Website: ulta-beauty
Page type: account-selection
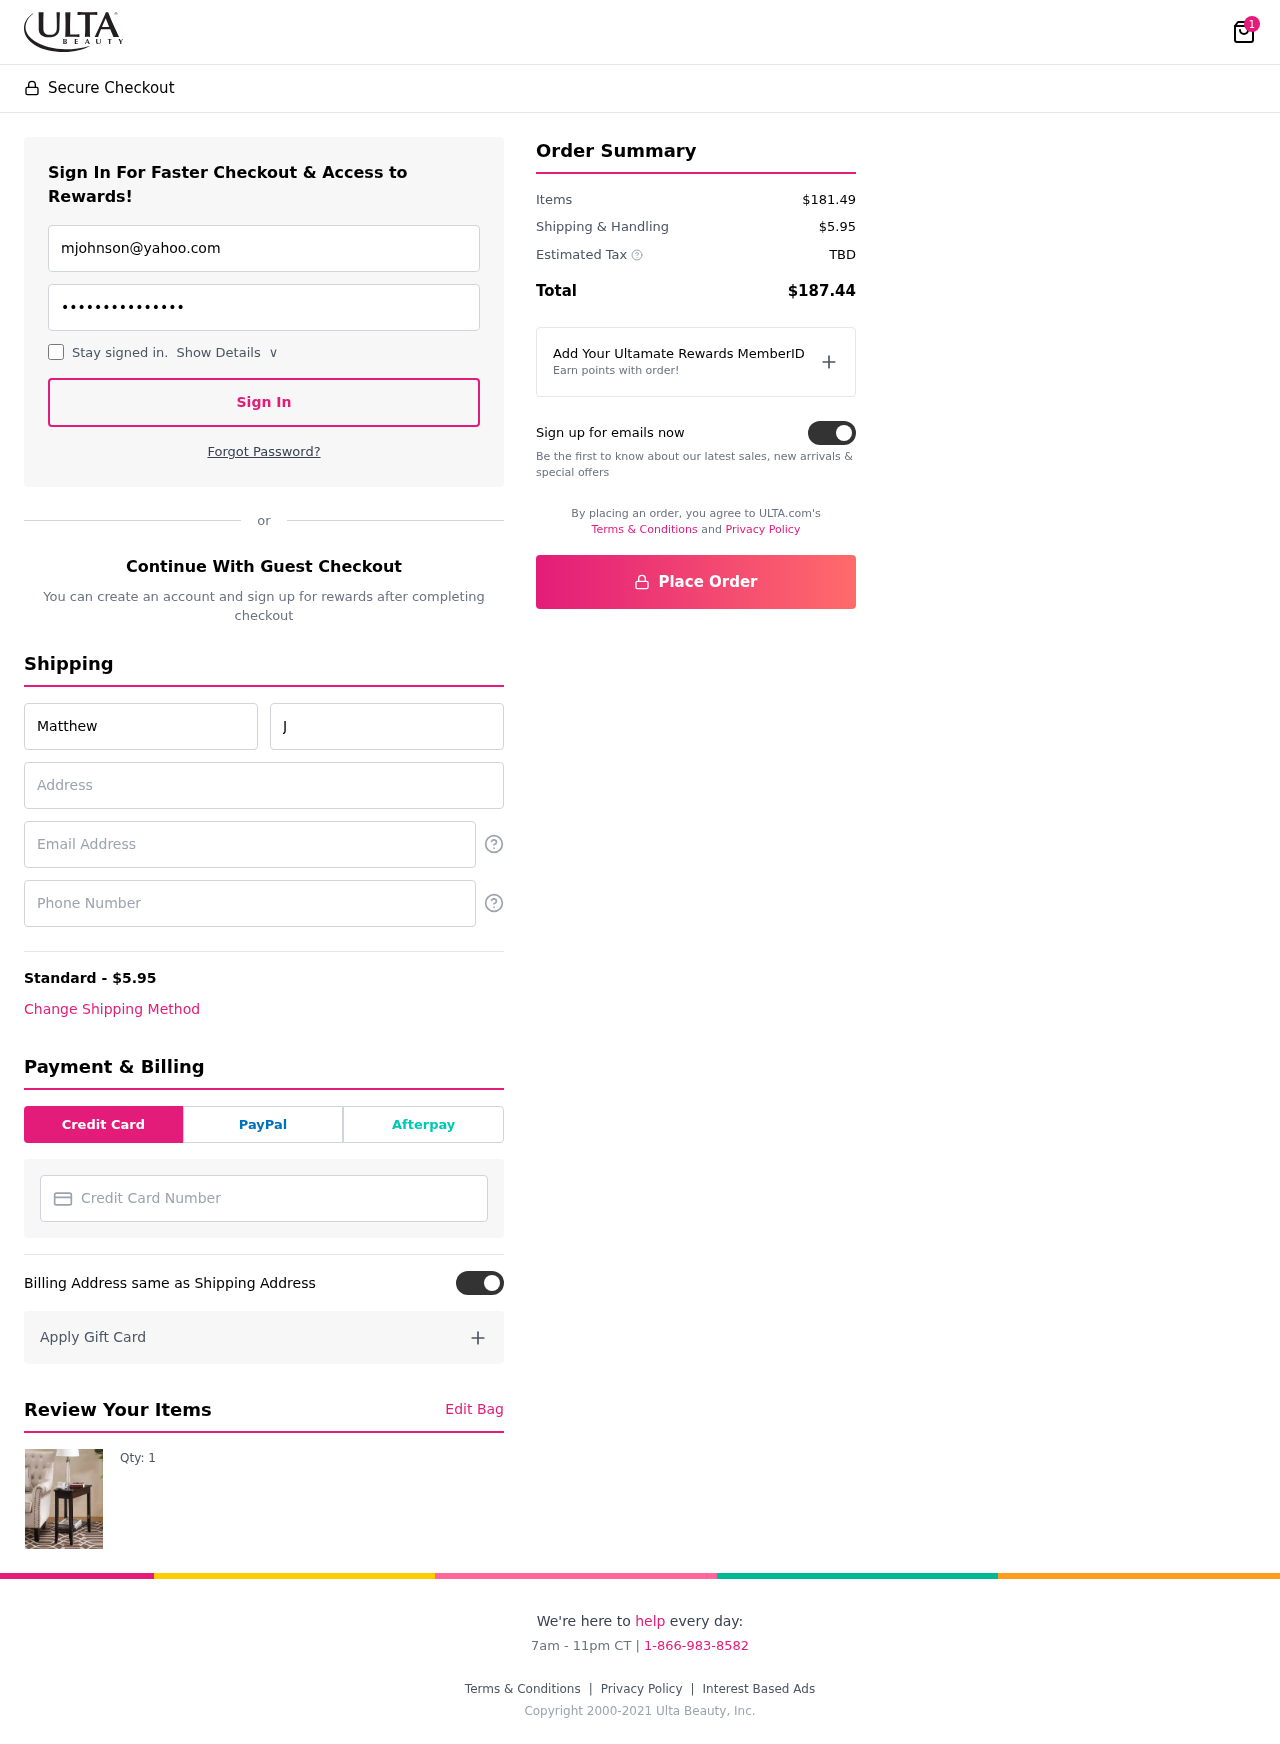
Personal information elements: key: PII_CARD_NUMBER
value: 6011 9718 1485 4366
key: PII_EMAIL
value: mjohnson@yahoo.com
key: PII_EMAIL2
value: mjohnson@yahoo.com
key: PII_FIRSTNAME
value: Matthew
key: PII_LASTNAME
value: Johnson
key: PII_PHONE
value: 4334700951
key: PII_STREET
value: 93604 Washington Mountain
Product elements: key: PRODUCT1_QUANTITY
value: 1
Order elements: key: ORDER_NUM_ITEMS
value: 1
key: ORDER_SHIPPING_COST
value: $5.95
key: ORDER_SUBTOTAL
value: $181.49
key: ORDER_TAX
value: TBD
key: ORDER_TOTAL
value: $187.44